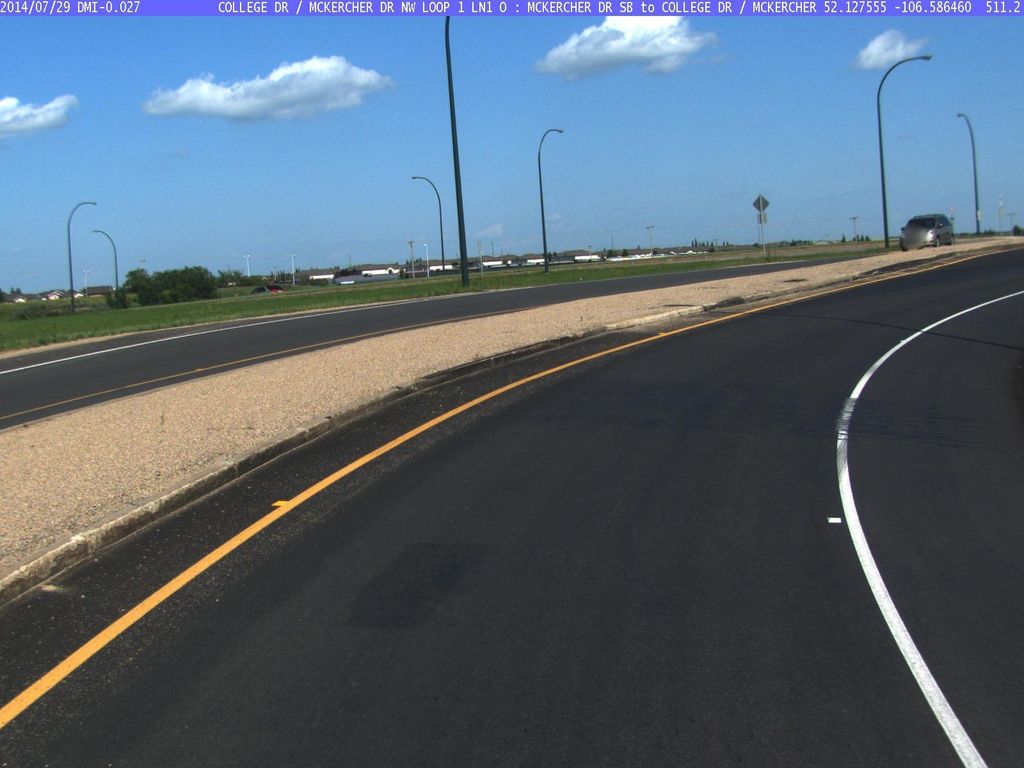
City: saskatoon